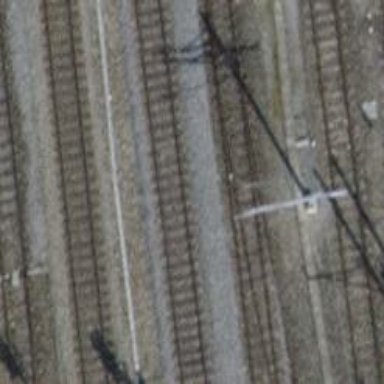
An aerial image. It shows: Single-track electrified railway siding with contact line.